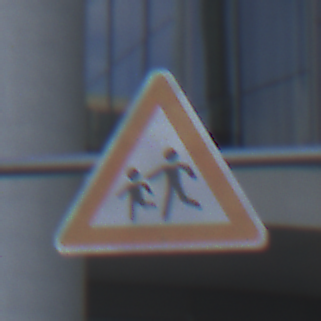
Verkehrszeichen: KinderRechts
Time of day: SunriseSunset
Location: Outdoor (Urban)
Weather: PartlyCloudy
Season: NotSpecified
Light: Natural